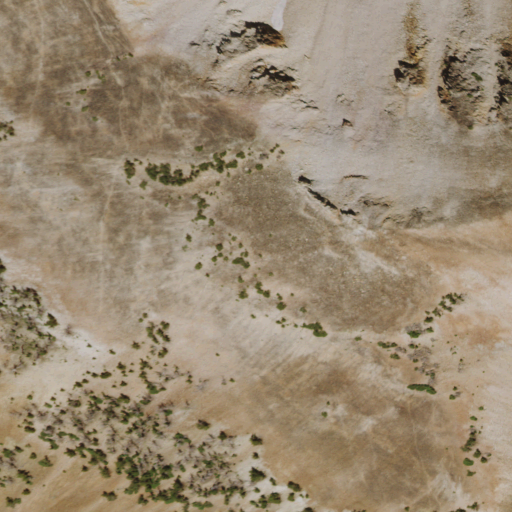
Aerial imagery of mountain in Nevada named Jumbo Peak containing evergreen forest, shrub, and barren land